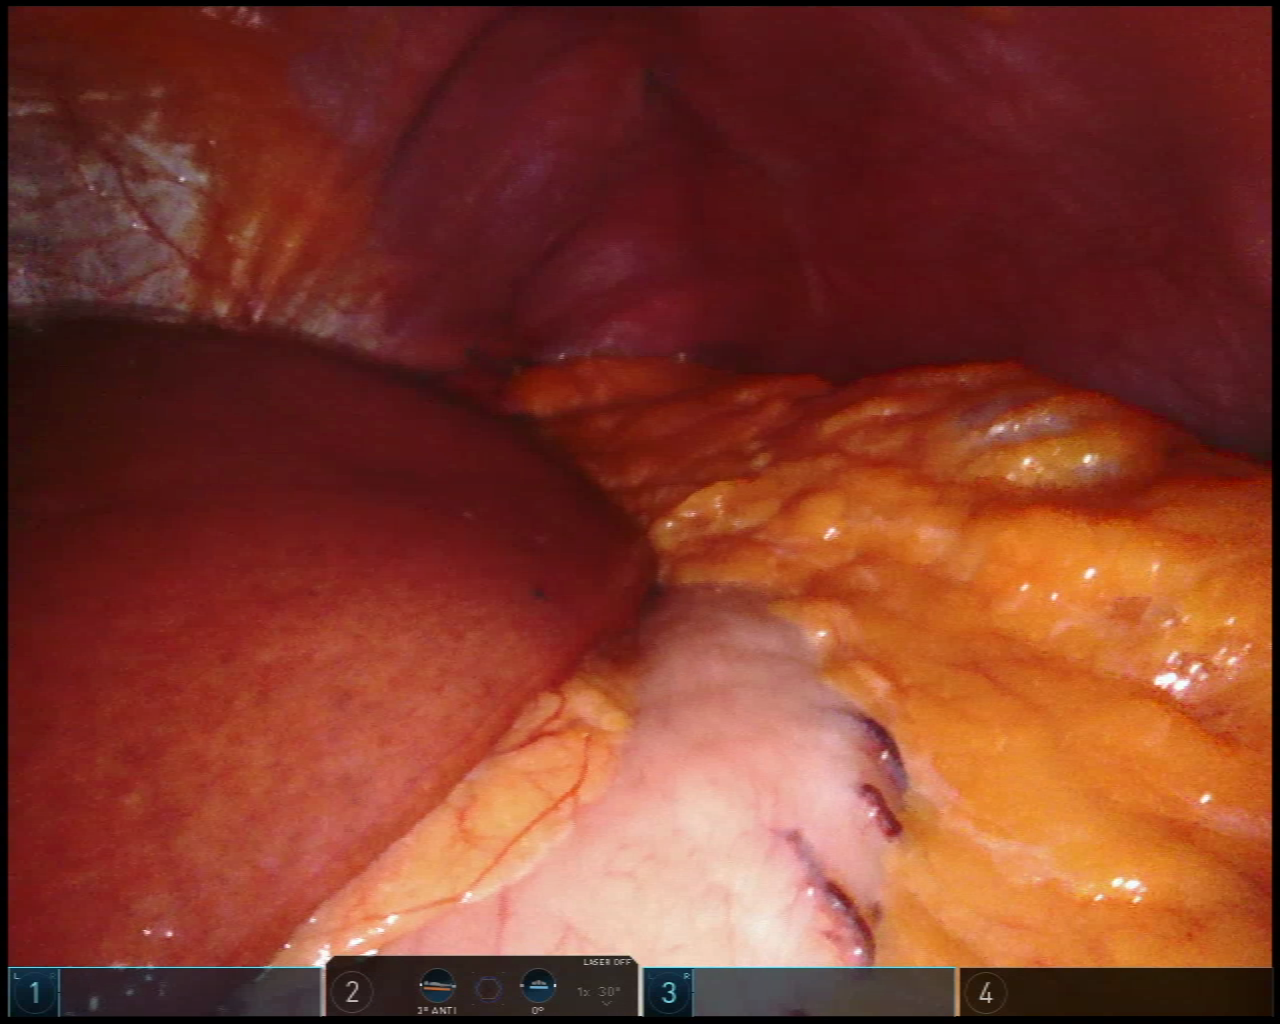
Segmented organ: liver
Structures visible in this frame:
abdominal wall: yes
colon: yes
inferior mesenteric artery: no
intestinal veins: no
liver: yes
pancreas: no
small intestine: no
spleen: no
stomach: yes
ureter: no
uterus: no
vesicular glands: no